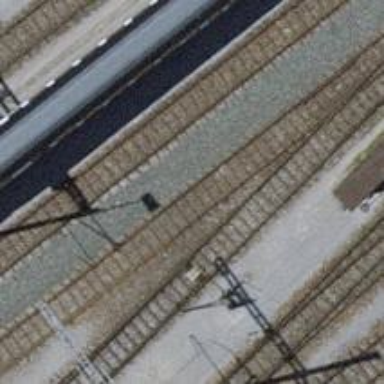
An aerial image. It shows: Yard with single rail track. The railway track is electrified with contact line for service purposes.